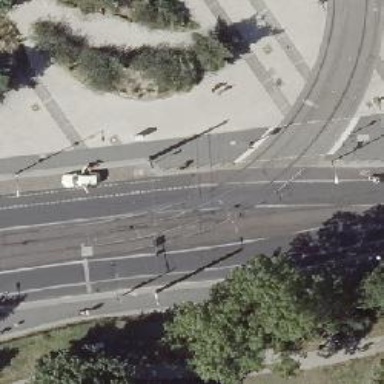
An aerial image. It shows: Tram railway with electrified contact lines.